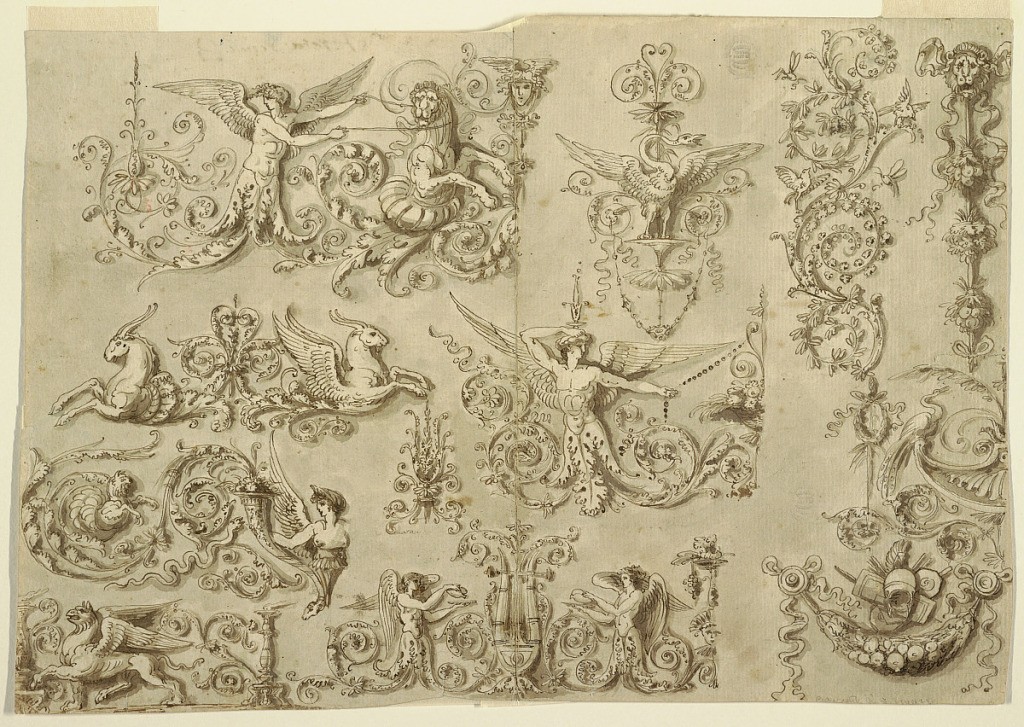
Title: Panel of Ornament with Grotesque Heads
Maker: Felice Giani, Italian, 1758–1823
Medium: Pen and light brown ink, light gray-brown wash on laid paper
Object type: Drawing
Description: Motifs of grotesque decoration include foliate-botto genius